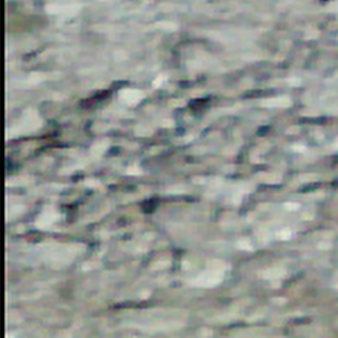
Label: other